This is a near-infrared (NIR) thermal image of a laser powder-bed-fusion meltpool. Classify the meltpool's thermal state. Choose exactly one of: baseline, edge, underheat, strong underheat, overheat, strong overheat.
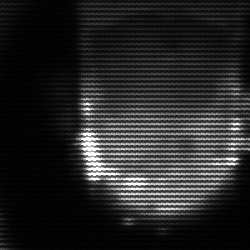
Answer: baseline